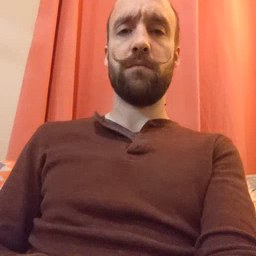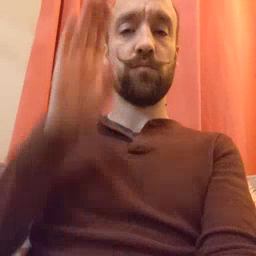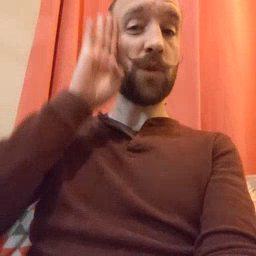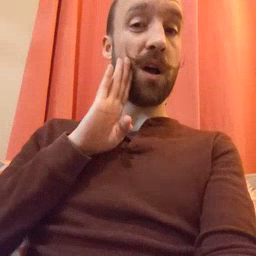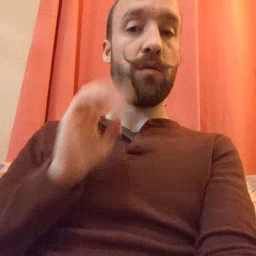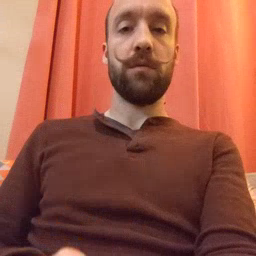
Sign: brown